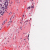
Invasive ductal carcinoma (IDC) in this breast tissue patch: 0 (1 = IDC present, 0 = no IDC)